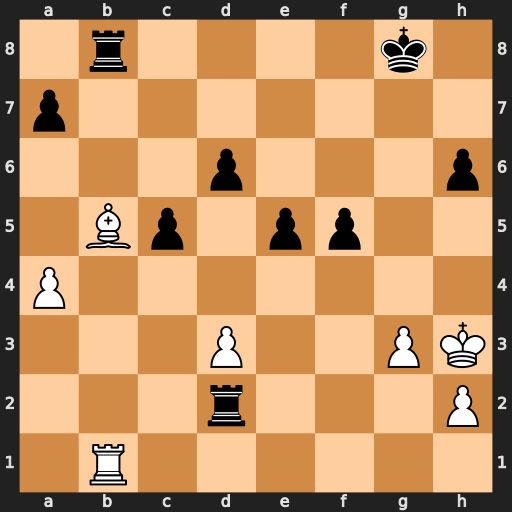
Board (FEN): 1r4k1/p7/3p3p/1Bp1pp2/P7/3P2PK/3r3P/1R6
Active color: w
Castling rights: -
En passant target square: -
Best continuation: Bc4+ Kg7 Rxb8